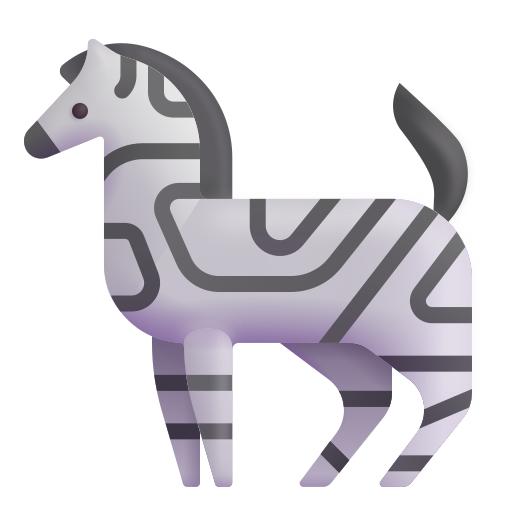
zebra color